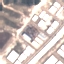
Land use / land cover class: Industrial